Aerial crown-view tile of a tropical tree (Barro Colorado Island, Panama), acquired 20240918:
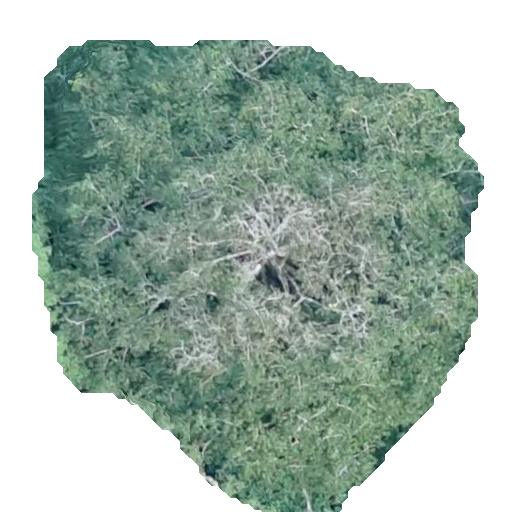
Species: Virola surinamensis
GBIF accepted scientific name: Virola surinamensis
Crown area: 257.464 m²